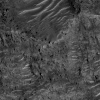
Atmospheric dust classification: not_dusty